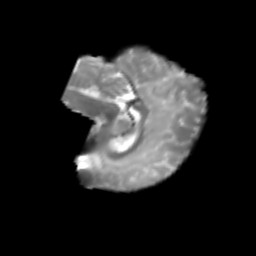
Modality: T2w
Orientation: sagittal
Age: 7
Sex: male
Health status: healthy